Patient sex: M
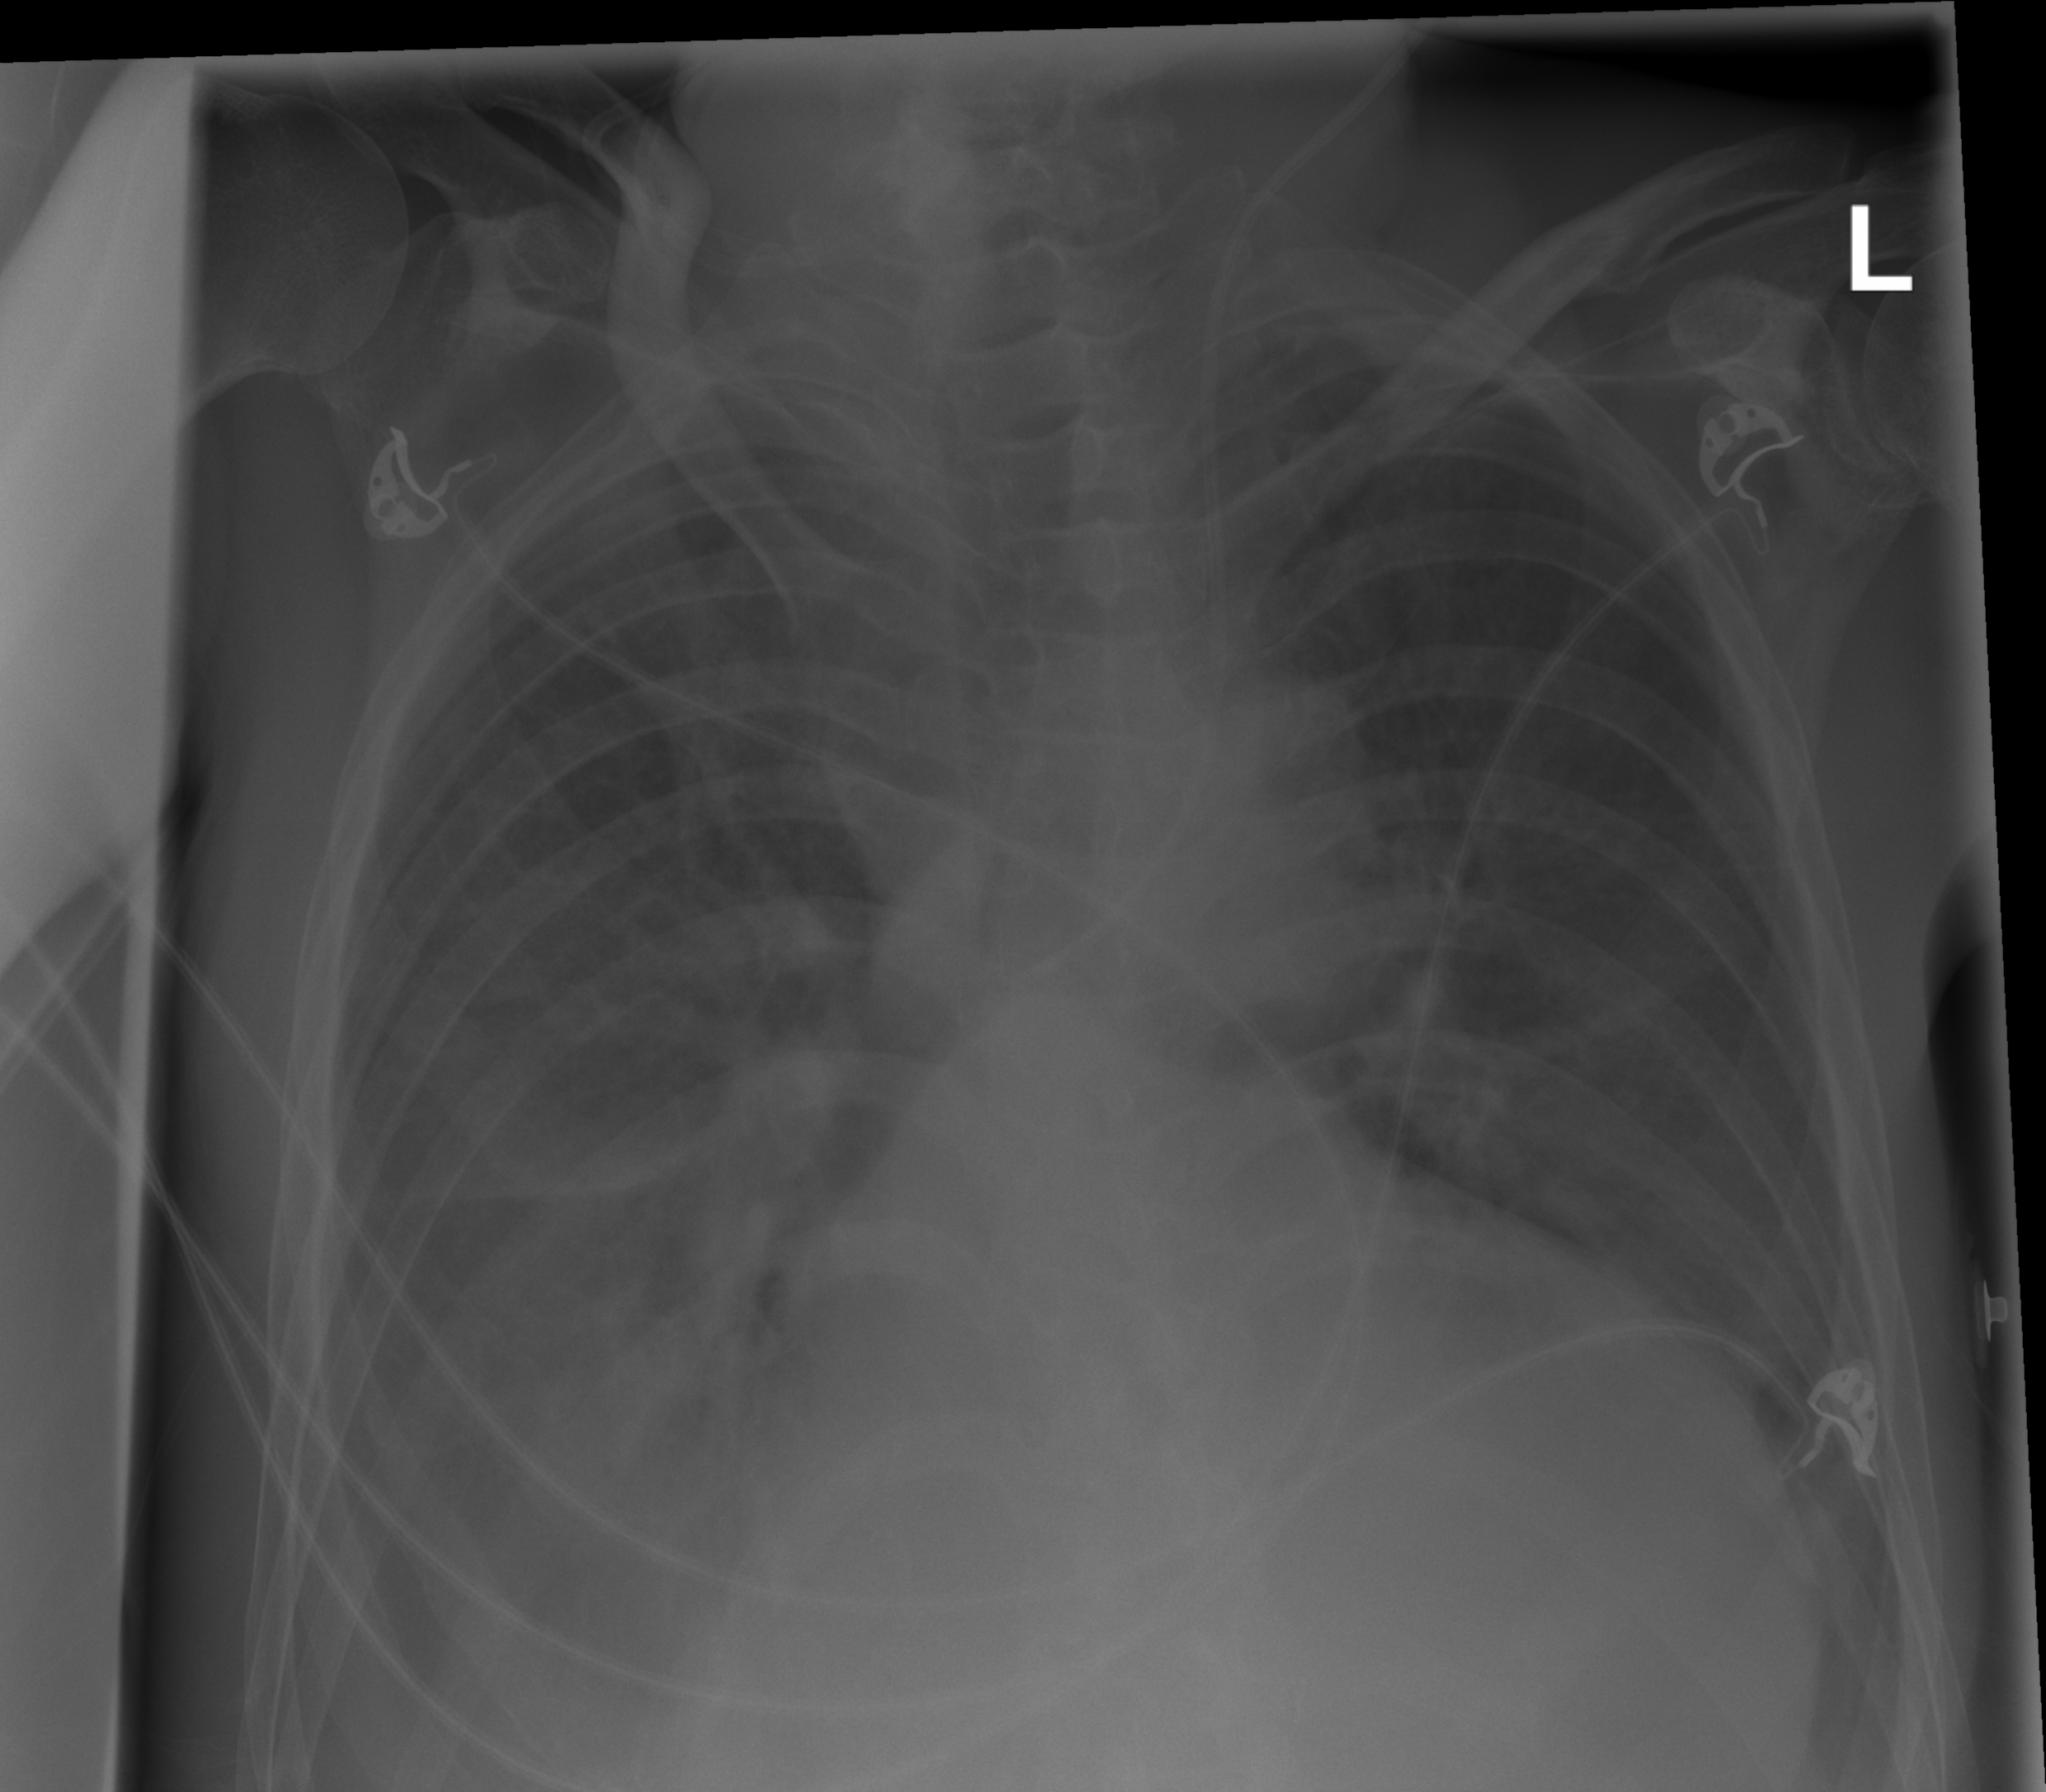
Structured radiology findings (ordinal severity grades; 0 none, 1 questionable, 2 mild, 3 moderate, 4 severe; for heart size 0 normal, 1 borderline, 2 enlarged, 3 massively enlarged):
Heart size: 2
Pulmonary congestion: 2
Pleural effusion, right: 2
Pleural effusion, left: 0
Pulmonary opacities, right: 0
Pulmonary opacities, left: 0
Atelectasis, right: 0
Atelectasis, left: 0